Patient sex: M
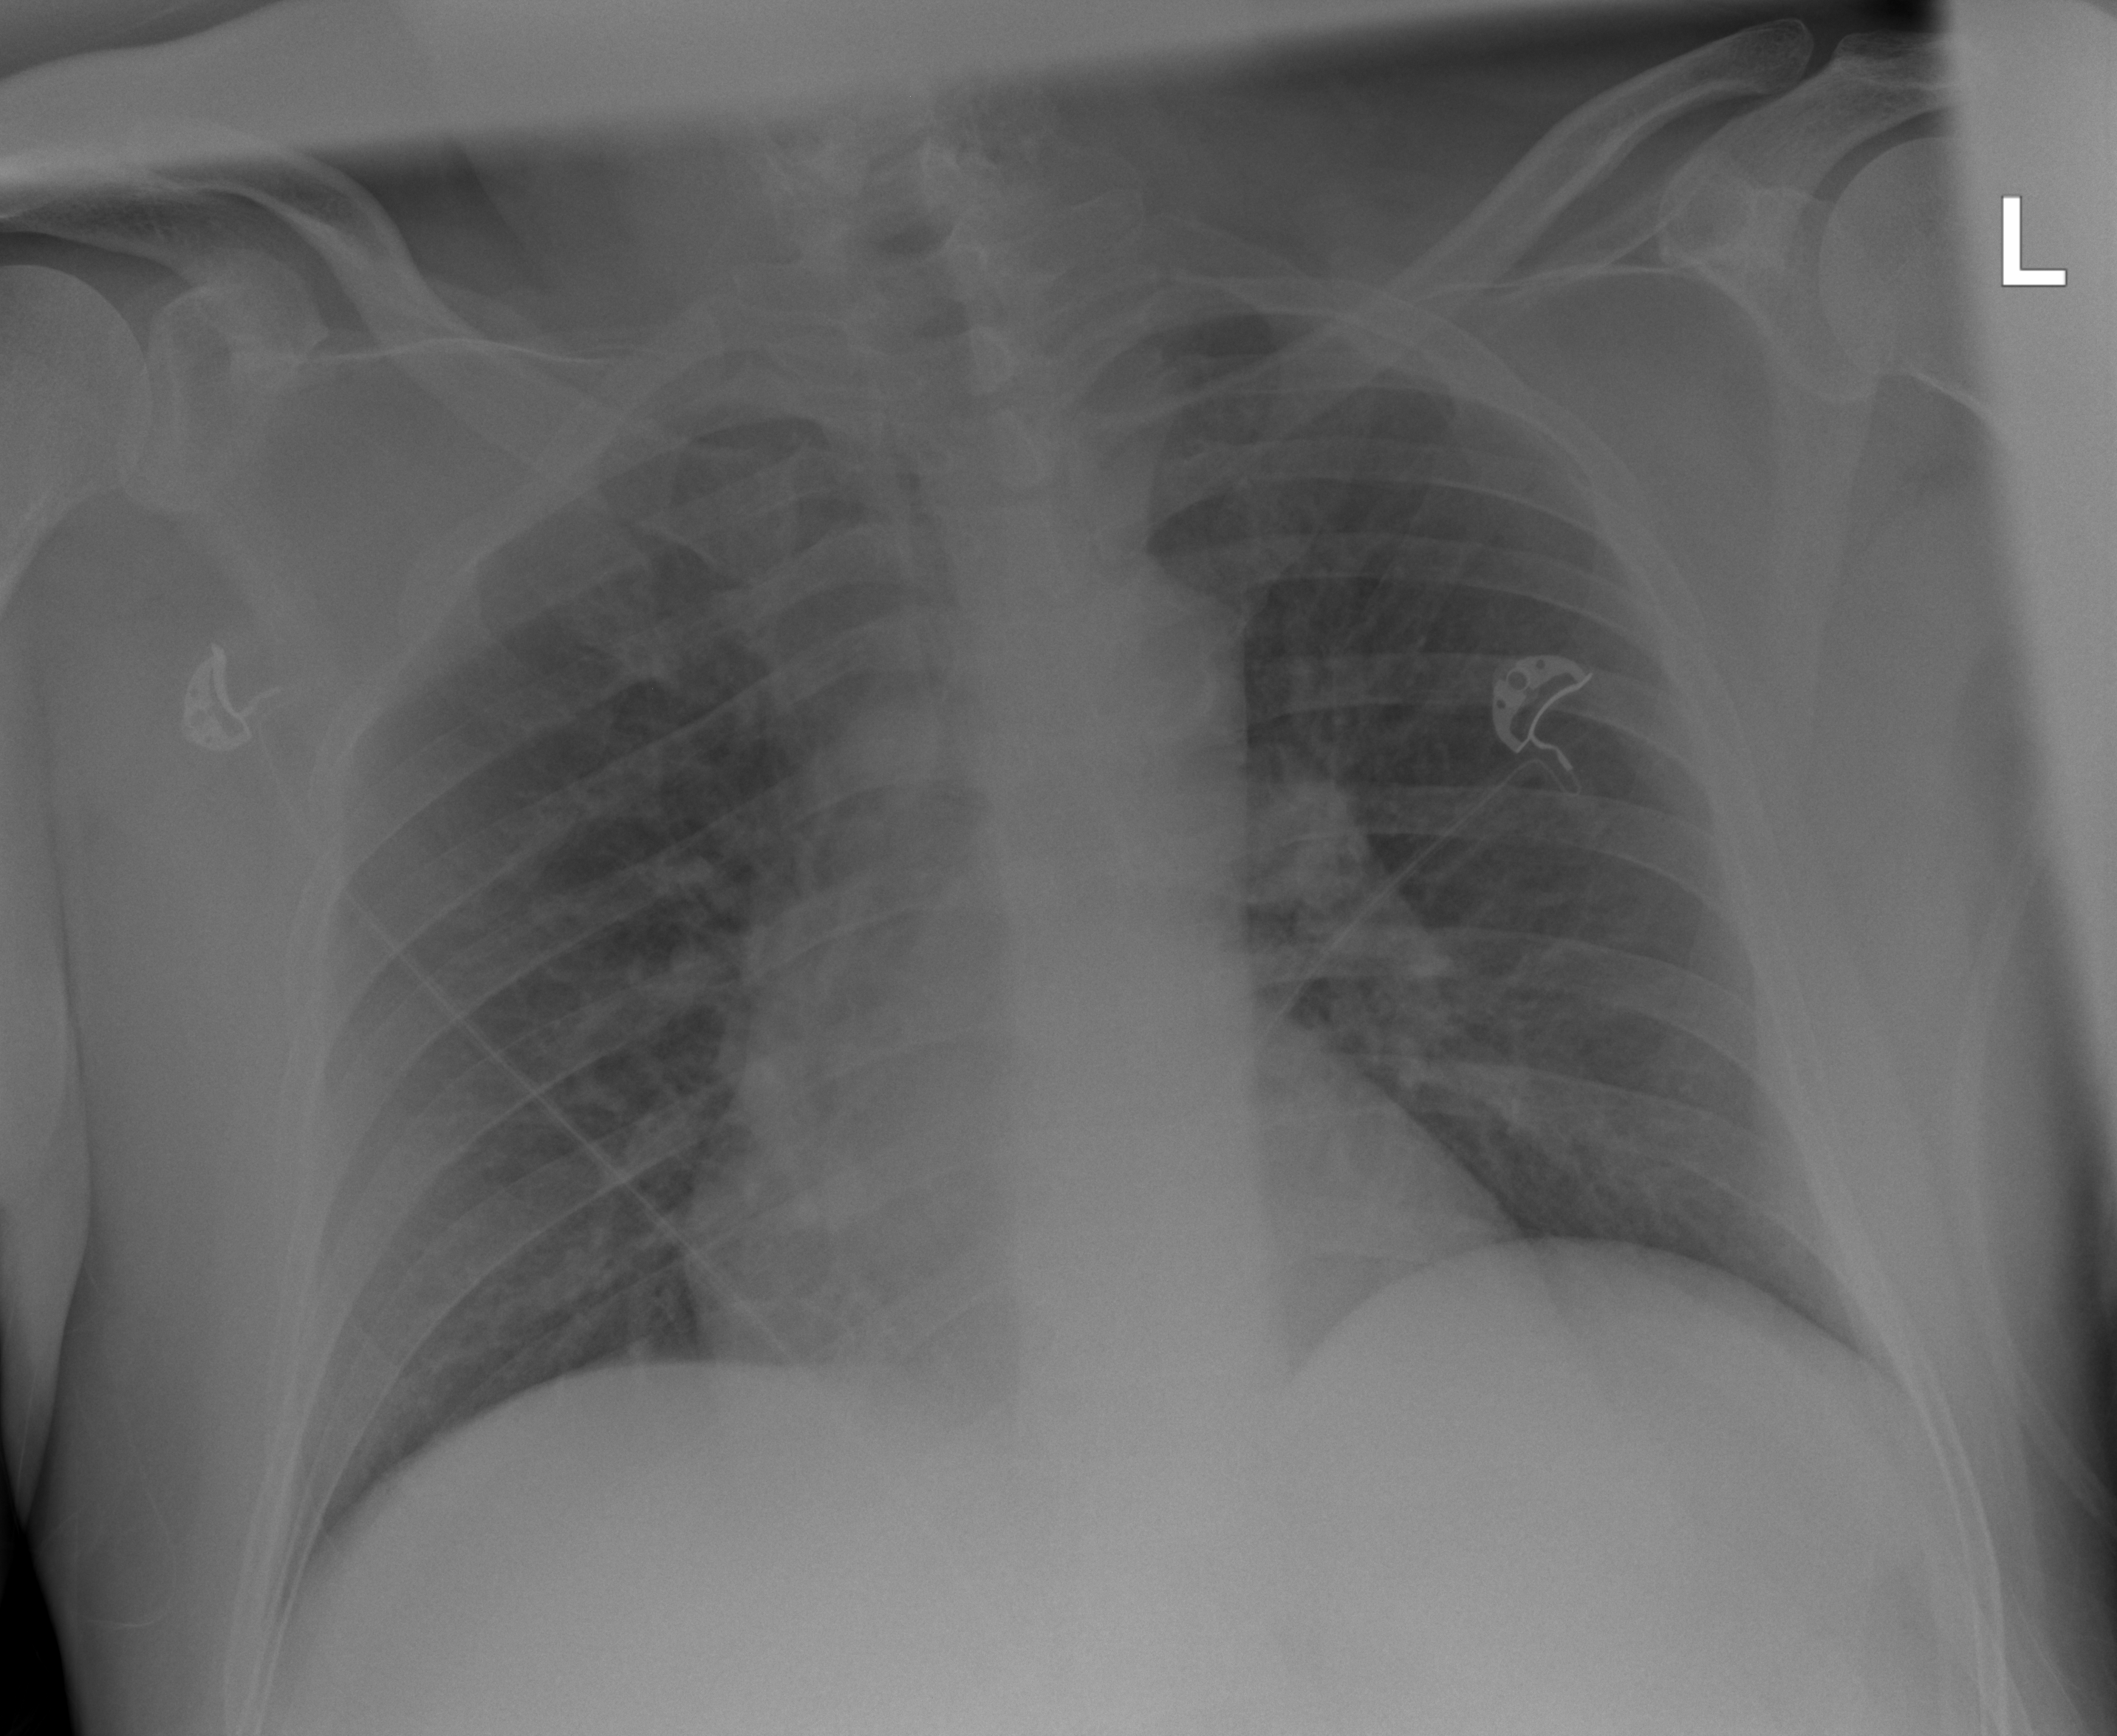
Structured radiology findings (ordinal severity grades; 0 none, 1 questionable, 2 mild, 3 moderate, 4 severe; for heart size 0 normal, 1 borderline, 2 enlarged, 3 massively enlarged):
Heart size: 0
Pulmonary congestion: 2
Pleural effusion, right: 0
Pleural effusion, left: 1
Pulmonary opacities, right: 1
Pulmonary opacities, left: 1
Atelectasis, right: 0
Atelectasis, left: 0